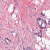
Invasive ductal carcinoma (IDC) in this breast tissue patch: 1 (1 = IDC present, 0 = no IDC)